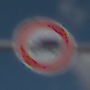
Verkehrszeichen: VerbotFuerKraftfahrzeugeUeberDreiKommaFuenfTonnen
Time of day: Midday
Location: Outdoor (Nature)
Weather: PartlyCloudy
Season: NotSpecified
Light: Natural